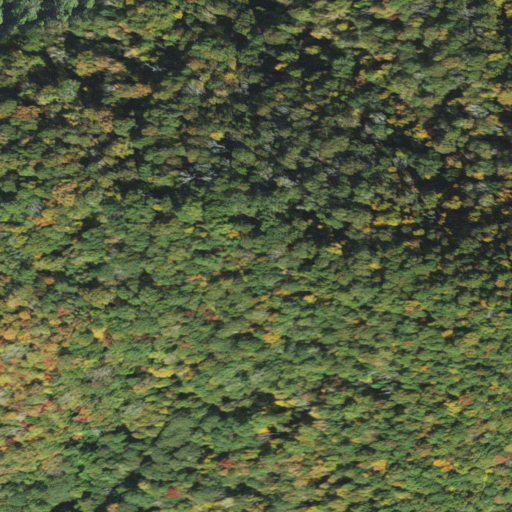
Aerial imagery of ridge(s) in North Carolina named Lone Pine Ridge containing deciduous forest and mixed forest